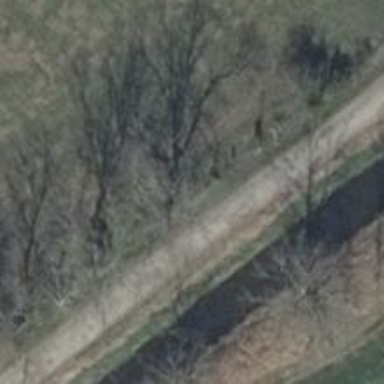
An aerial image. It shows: Row of deciduous broadleaved trees.